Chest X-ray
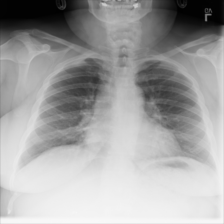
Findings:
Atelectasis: negative
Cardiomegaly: negative
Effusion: negative
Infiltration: negative
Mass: negative
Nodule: negative
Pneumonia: negative
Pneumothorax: negative
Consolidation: negative
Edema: negative
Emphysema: negative
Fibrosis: negative
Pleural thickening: negative
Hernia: negative